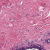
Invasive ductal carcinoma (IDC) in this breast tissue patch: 0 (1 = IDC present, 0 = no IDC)